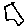
Label: hexagon